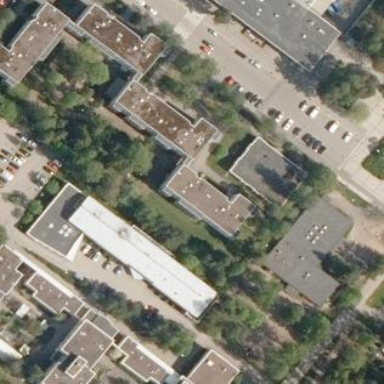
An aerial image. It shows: Clinic building providing healthcare services.